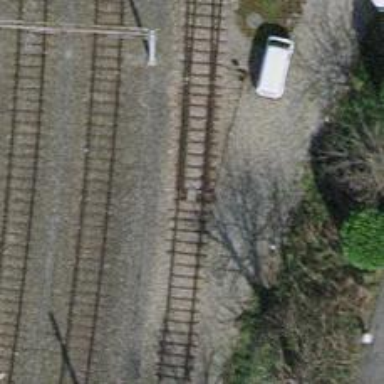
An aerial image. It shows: Railway switch.